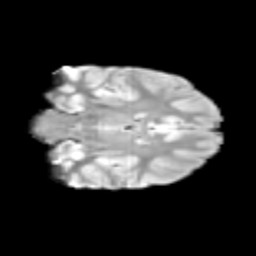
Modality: T2w
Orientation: coronal
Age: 10
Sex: male
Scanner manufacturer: siemens
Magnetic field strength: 3 T
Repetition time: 3.8 s
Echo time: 0.07 s